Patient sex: M
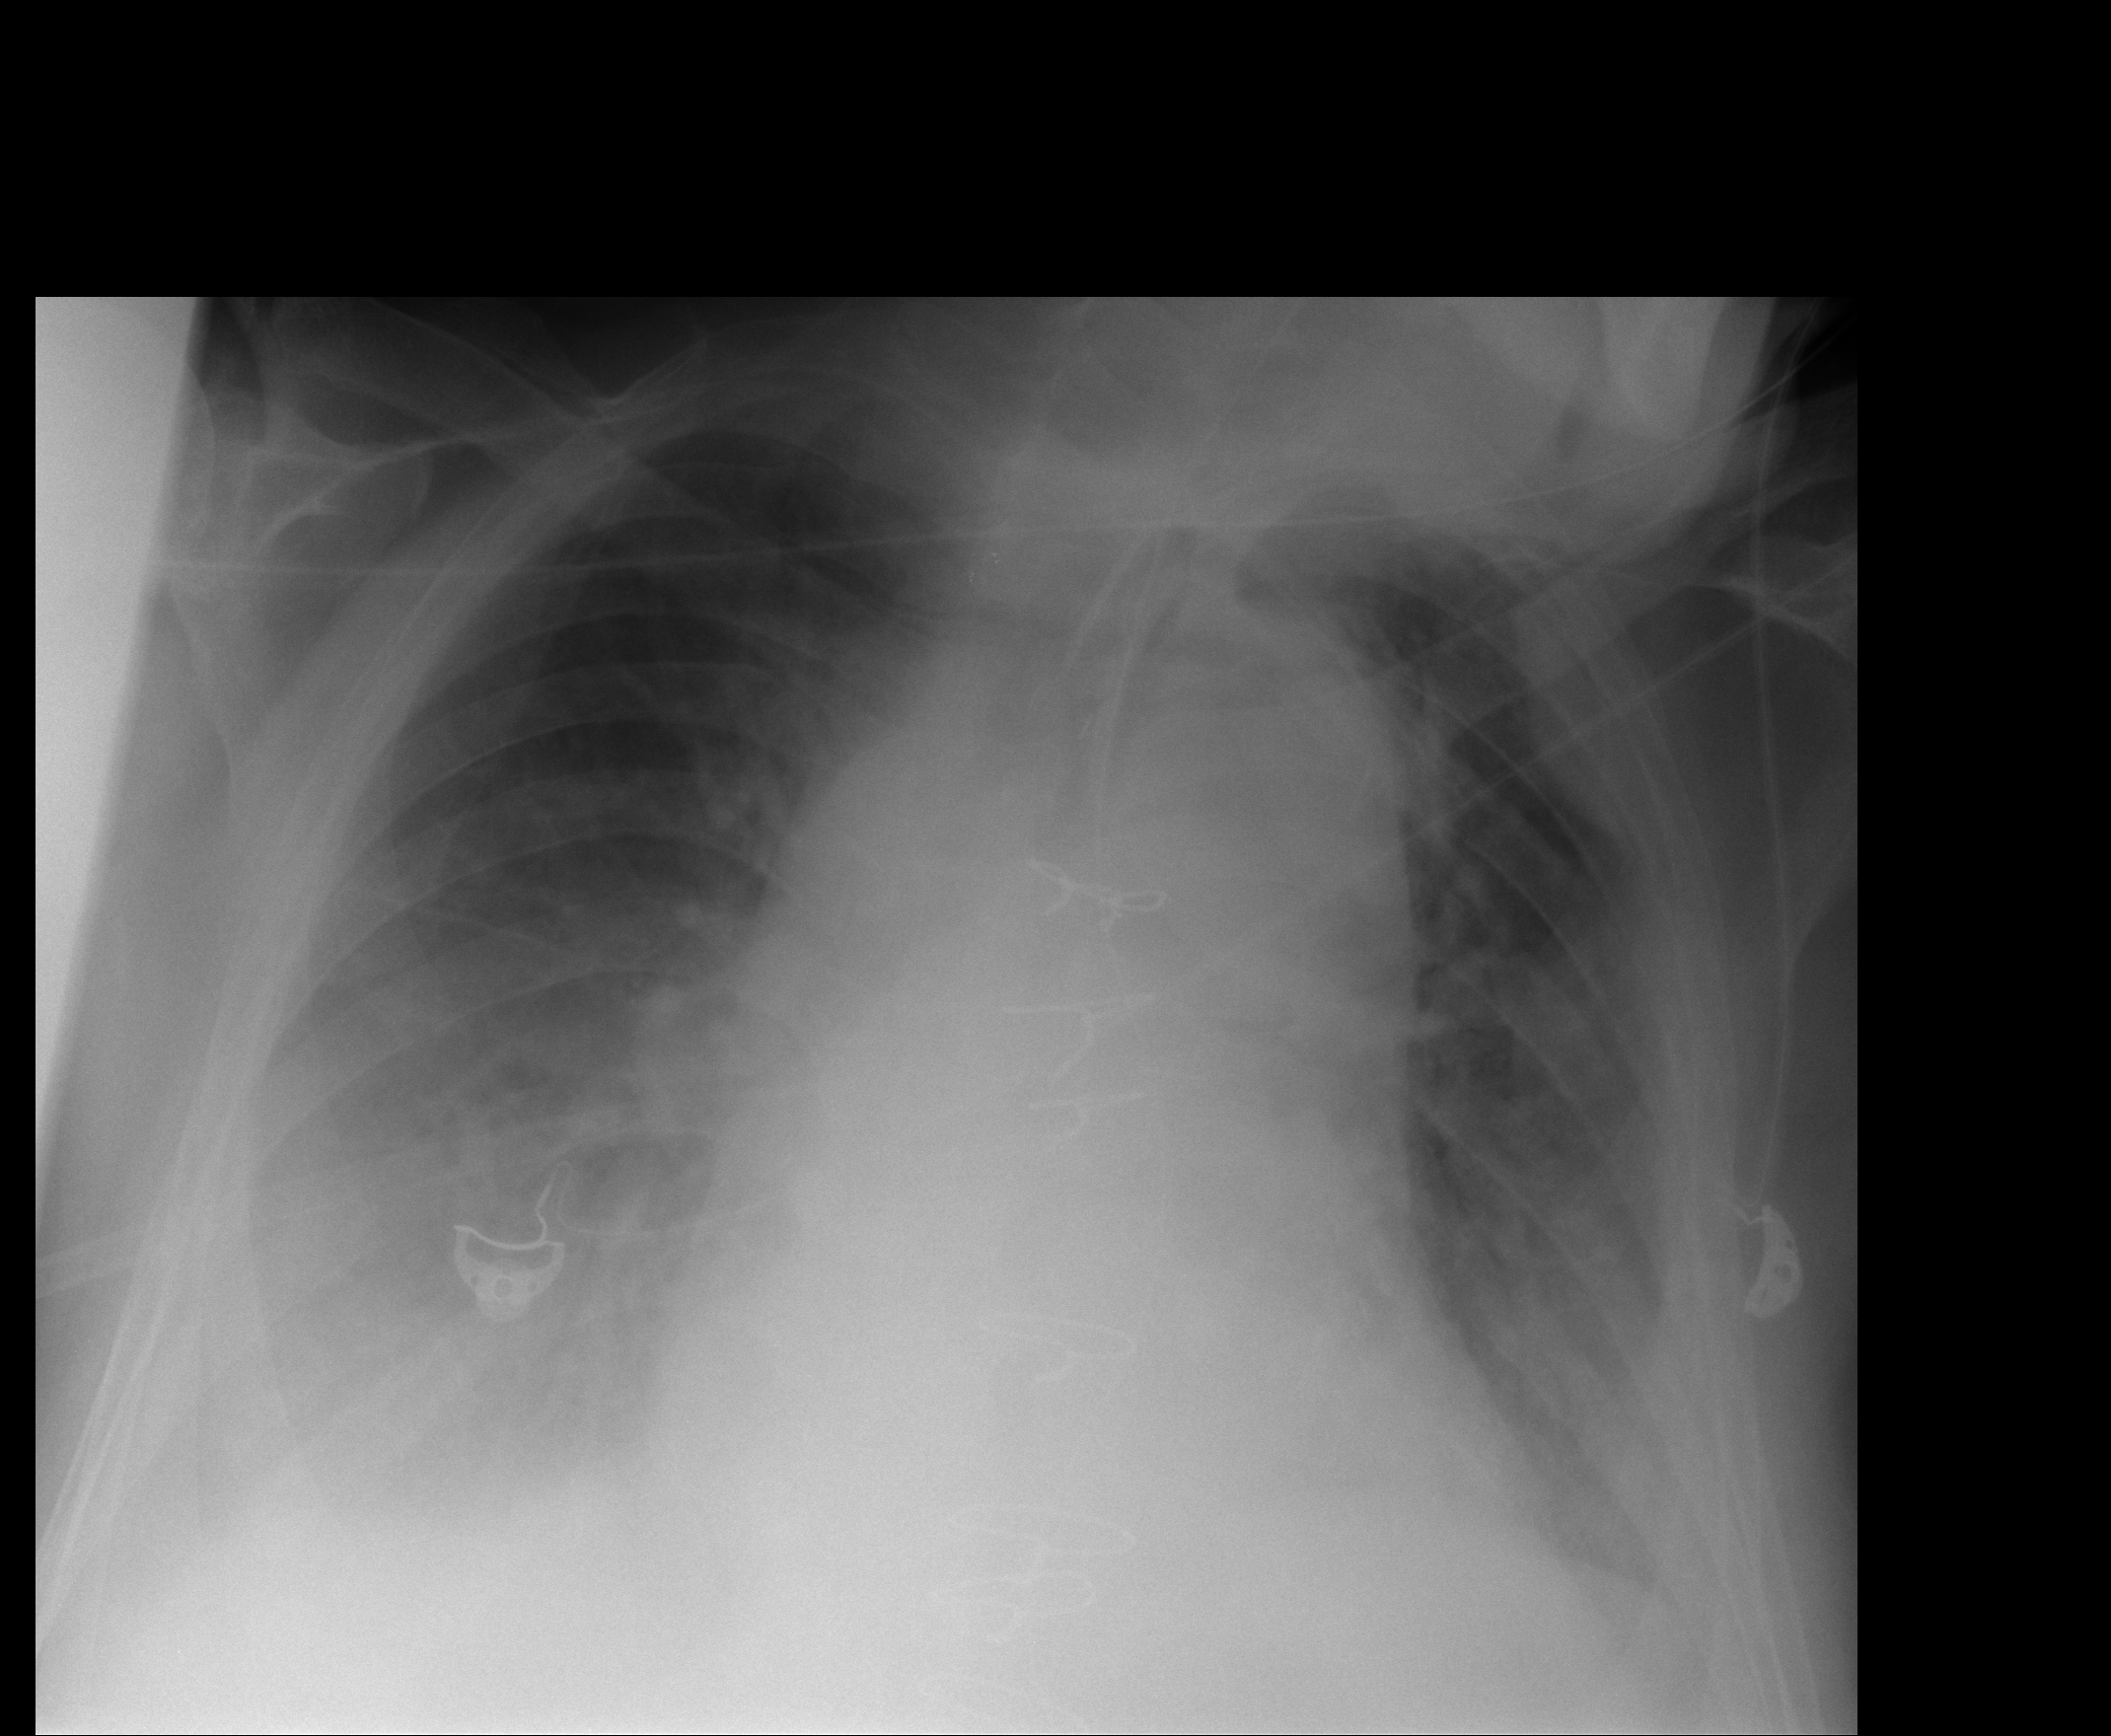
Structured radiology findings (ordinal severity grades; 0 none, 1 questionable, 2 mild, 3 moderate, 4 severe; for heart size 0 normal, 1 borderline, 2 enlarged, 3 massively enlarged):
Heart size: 2
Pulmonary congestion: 2
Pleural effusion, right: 2
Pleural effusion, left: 2
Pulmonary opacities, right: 2
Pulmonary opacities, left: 2
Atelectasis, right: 3
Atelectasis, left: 3